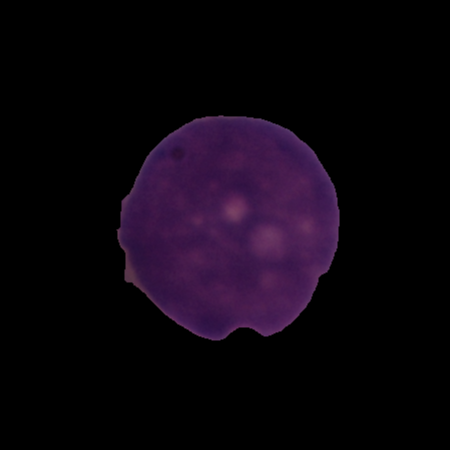
Label: cancer